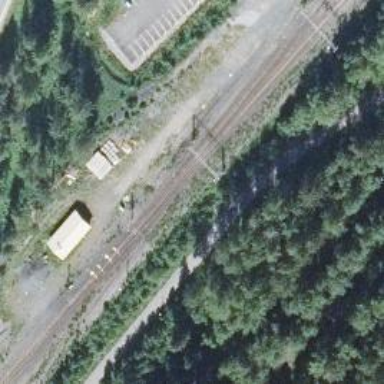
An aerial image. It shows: Rail yard with electrified contact lines for railway operations.